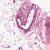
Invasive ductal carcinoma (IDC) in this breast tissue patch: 0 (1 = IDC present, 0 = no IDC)